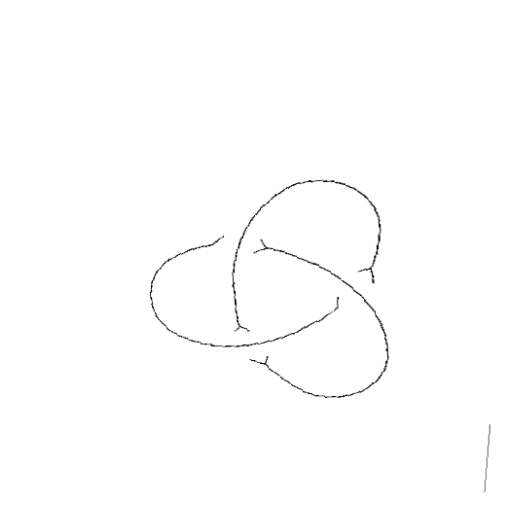
Crossing number: 3